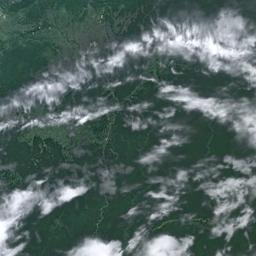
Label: cloud